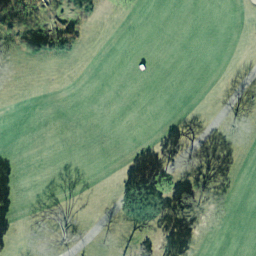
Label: golfcourse